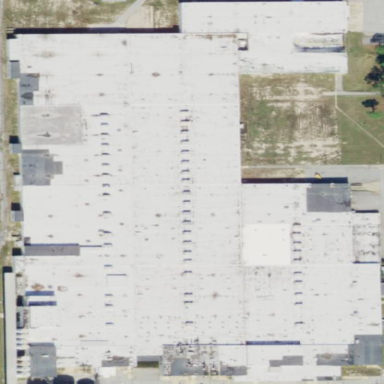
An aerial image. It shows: Industrial building.